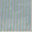
Piece: xx